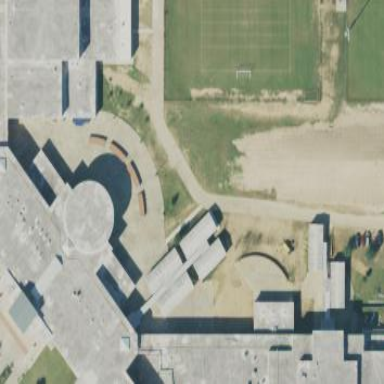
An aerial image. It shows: School building.